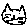
Label: cat